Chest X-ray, AP view. Patient: 54 years old, sex F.
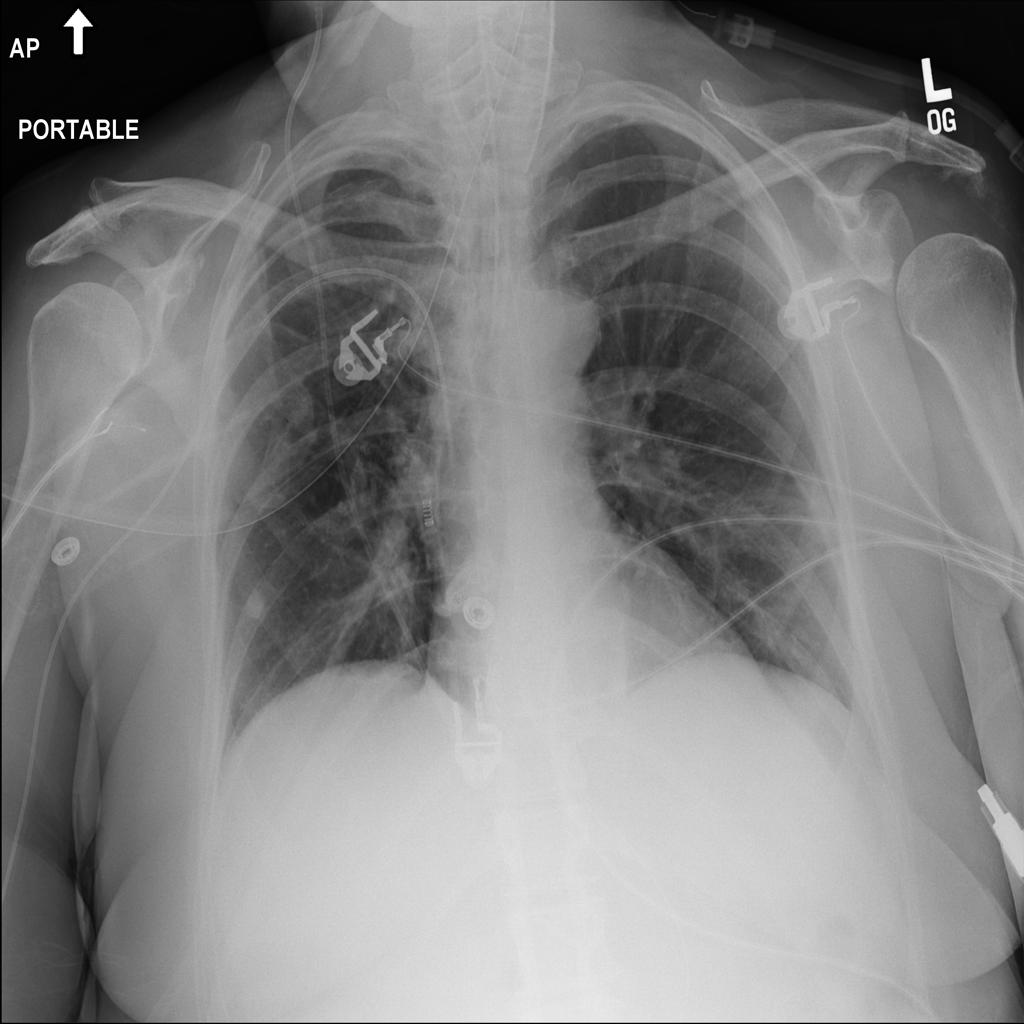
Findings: No Finding